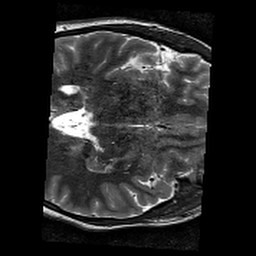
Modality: T2w
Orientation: axial
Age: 26
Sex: female